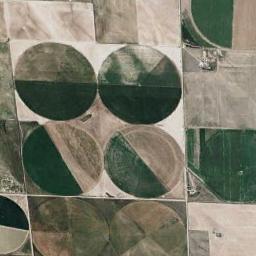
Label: circular_farmland